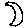
Label: moon